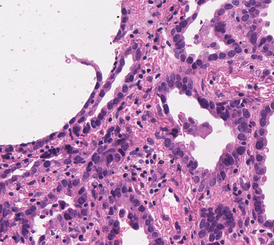
Tumor epithelial tissue: yes
Tumor-associated stroma tissue: yes
Normal tissue: no